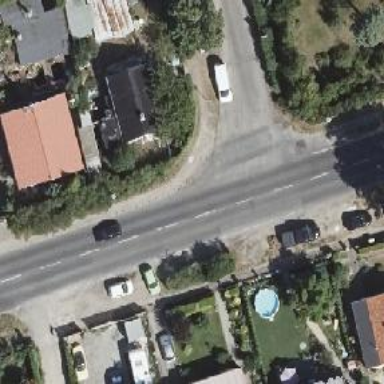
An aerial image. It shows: Road with "give way" sign.